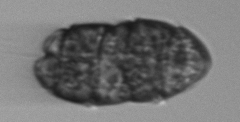
Label: Margalefidinium